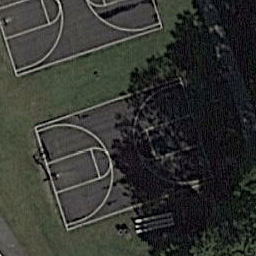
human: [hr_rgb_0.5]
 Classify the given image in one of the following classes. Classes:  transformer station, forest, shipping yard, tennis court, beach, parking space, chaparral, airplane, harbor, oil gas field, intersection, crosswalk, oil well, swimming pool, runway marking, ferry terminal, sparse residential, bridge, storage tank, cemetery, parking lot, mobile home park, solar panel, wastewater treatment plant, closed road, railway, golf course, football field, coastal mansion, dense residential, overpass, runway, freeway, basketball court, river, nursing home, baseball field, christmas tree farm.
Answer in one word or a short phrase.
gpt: basketball court